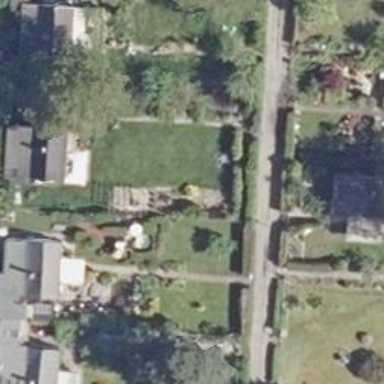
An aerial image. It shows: Plot within allotments.